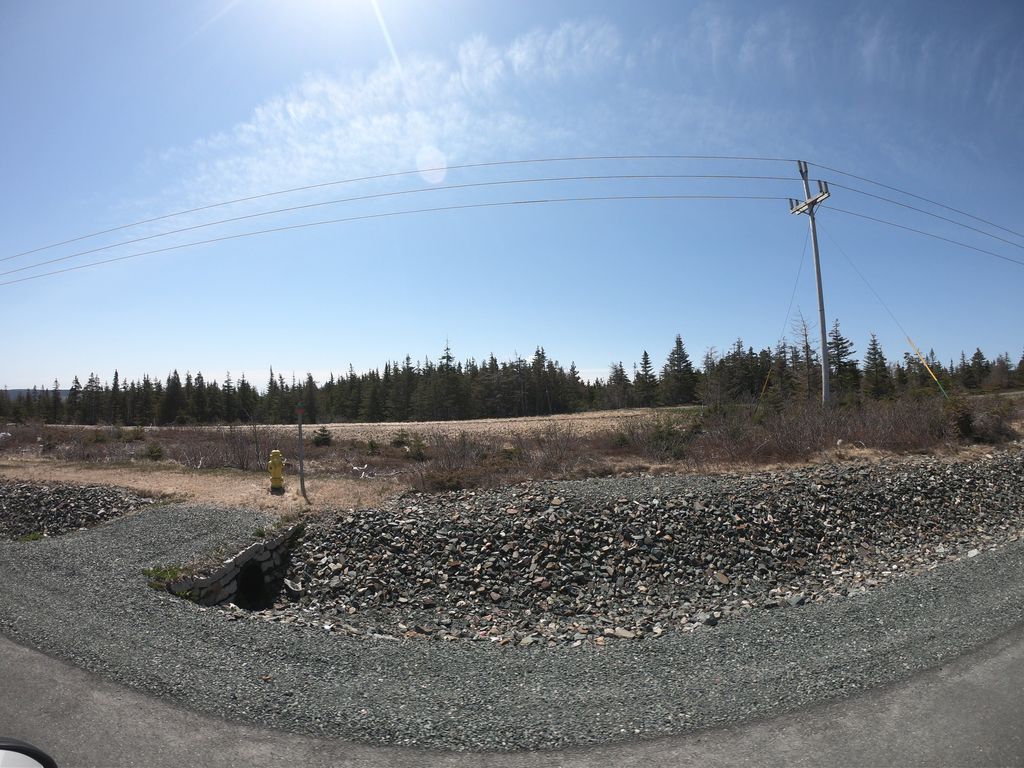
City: st_johns